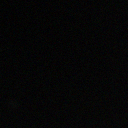
Screen state: off